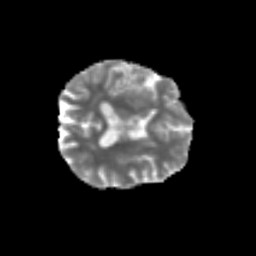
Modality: MD
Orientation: axial
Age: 74
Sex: female
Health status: ill
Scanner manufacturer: siemens
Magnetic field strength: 3 T
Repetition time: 8.7 s
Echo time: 0.11 s